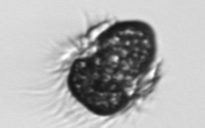
Label: Mesodinium